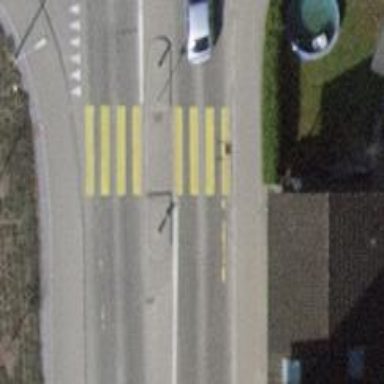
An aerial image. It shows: Uncontrolled zebra crossing with pedestrian island.